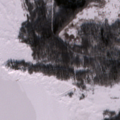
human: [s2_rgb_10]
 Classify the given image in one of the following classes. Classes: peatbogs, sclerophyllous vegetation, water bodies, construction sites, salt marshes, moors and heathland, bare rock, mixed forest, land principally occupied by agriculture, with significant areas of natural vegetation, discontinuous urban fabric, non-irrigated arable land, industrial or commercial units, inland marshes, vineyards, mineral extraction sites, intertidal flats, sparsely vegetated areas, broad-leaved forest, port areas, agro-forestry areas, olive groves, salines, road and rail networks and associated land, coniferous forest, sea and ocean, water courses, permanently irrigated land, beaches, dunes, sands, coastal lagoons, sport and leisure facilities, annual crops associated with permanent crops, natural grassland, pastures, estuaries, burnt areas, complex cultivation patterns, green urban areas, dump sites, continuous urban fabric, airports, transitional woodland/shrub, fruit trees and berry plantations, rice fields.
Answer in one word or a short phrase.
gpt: land principally occupied by agriculture, with significant areas of natural vegetation, broad-leaved forest, sea and ocean